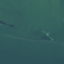
Land use / land cover: SeaLake